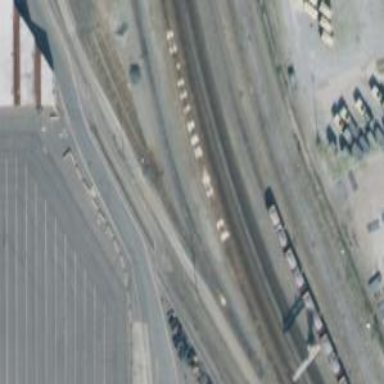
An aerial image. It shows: Railway crossing.